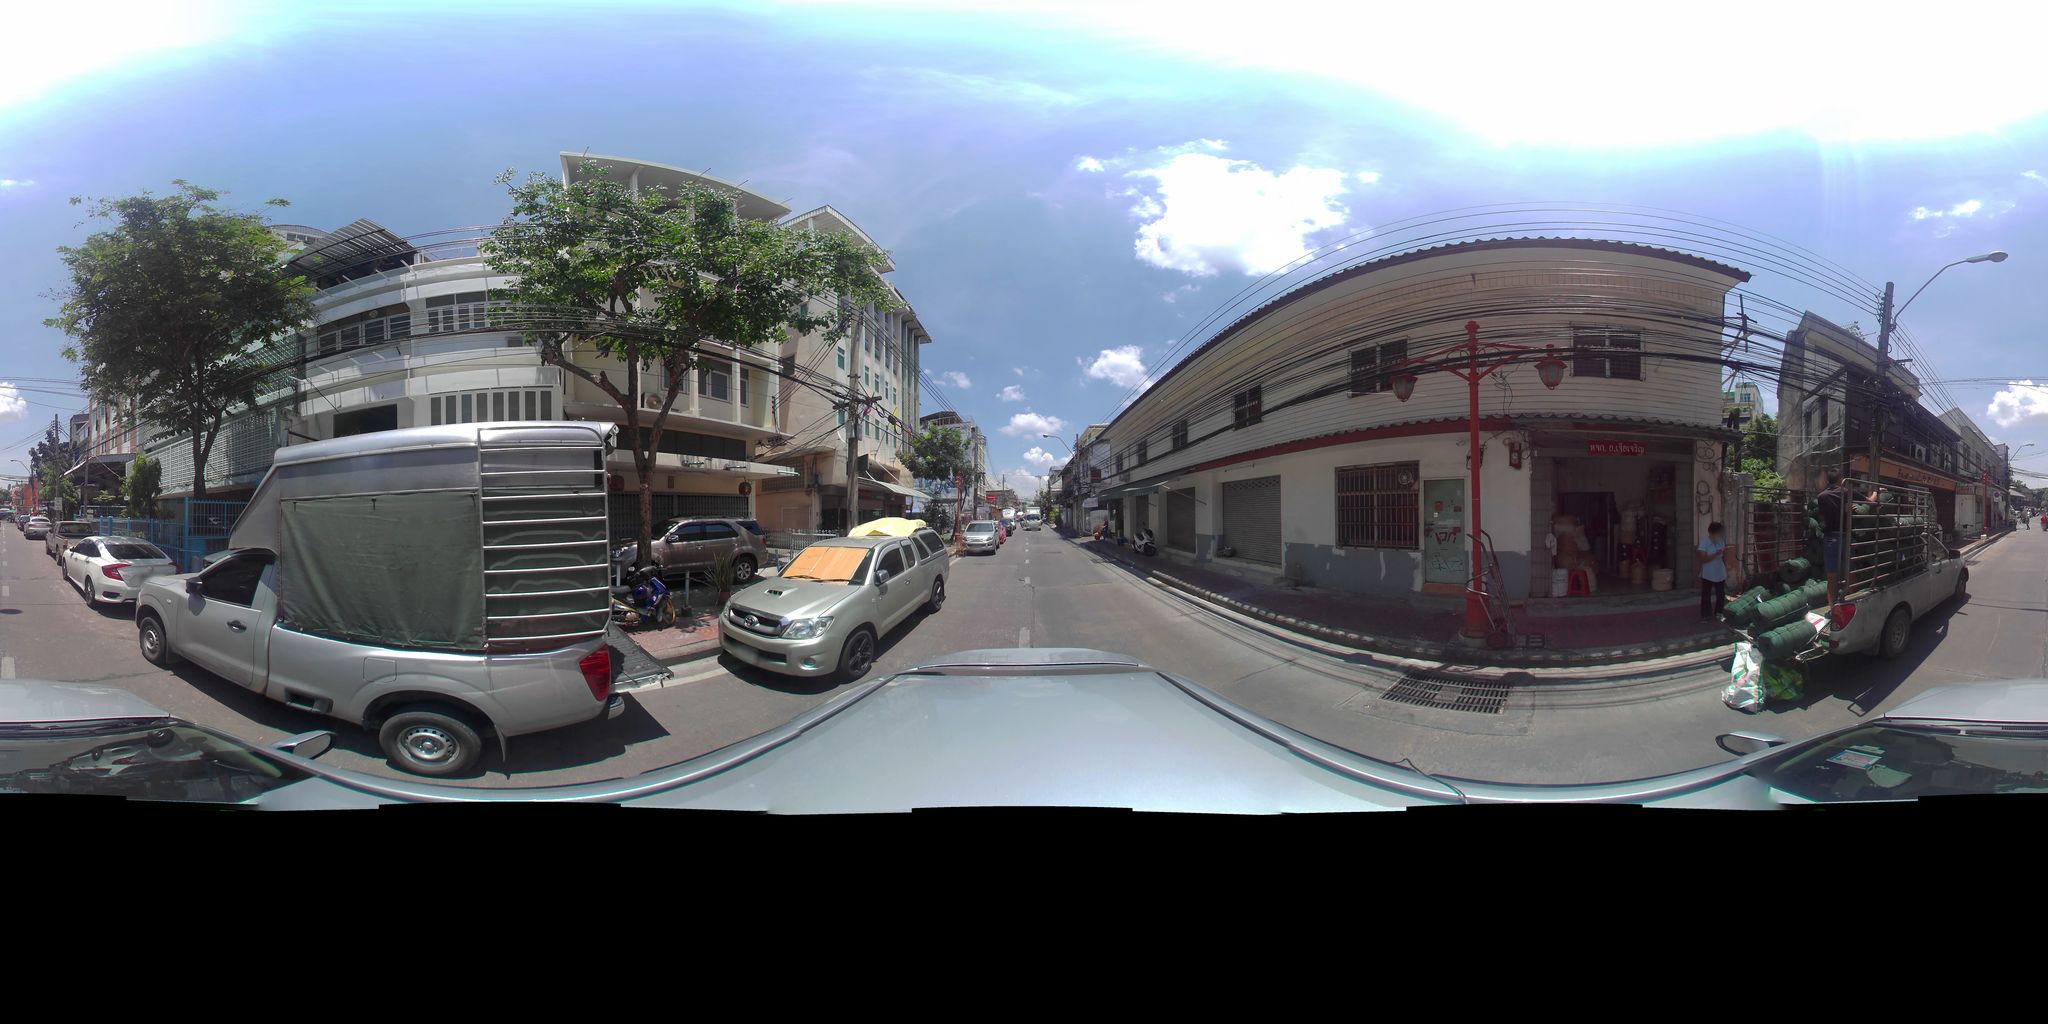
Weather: clear
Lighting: day
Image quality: slightly poor
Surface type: driving surface
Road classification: tertiary
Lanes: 2
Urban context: urban centre
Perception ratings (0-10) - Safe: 3.09, Lively: 7.11, Beautiful: 5.43, Boring: 1.3, Depressing: 5.5, Wealthy: 2.97